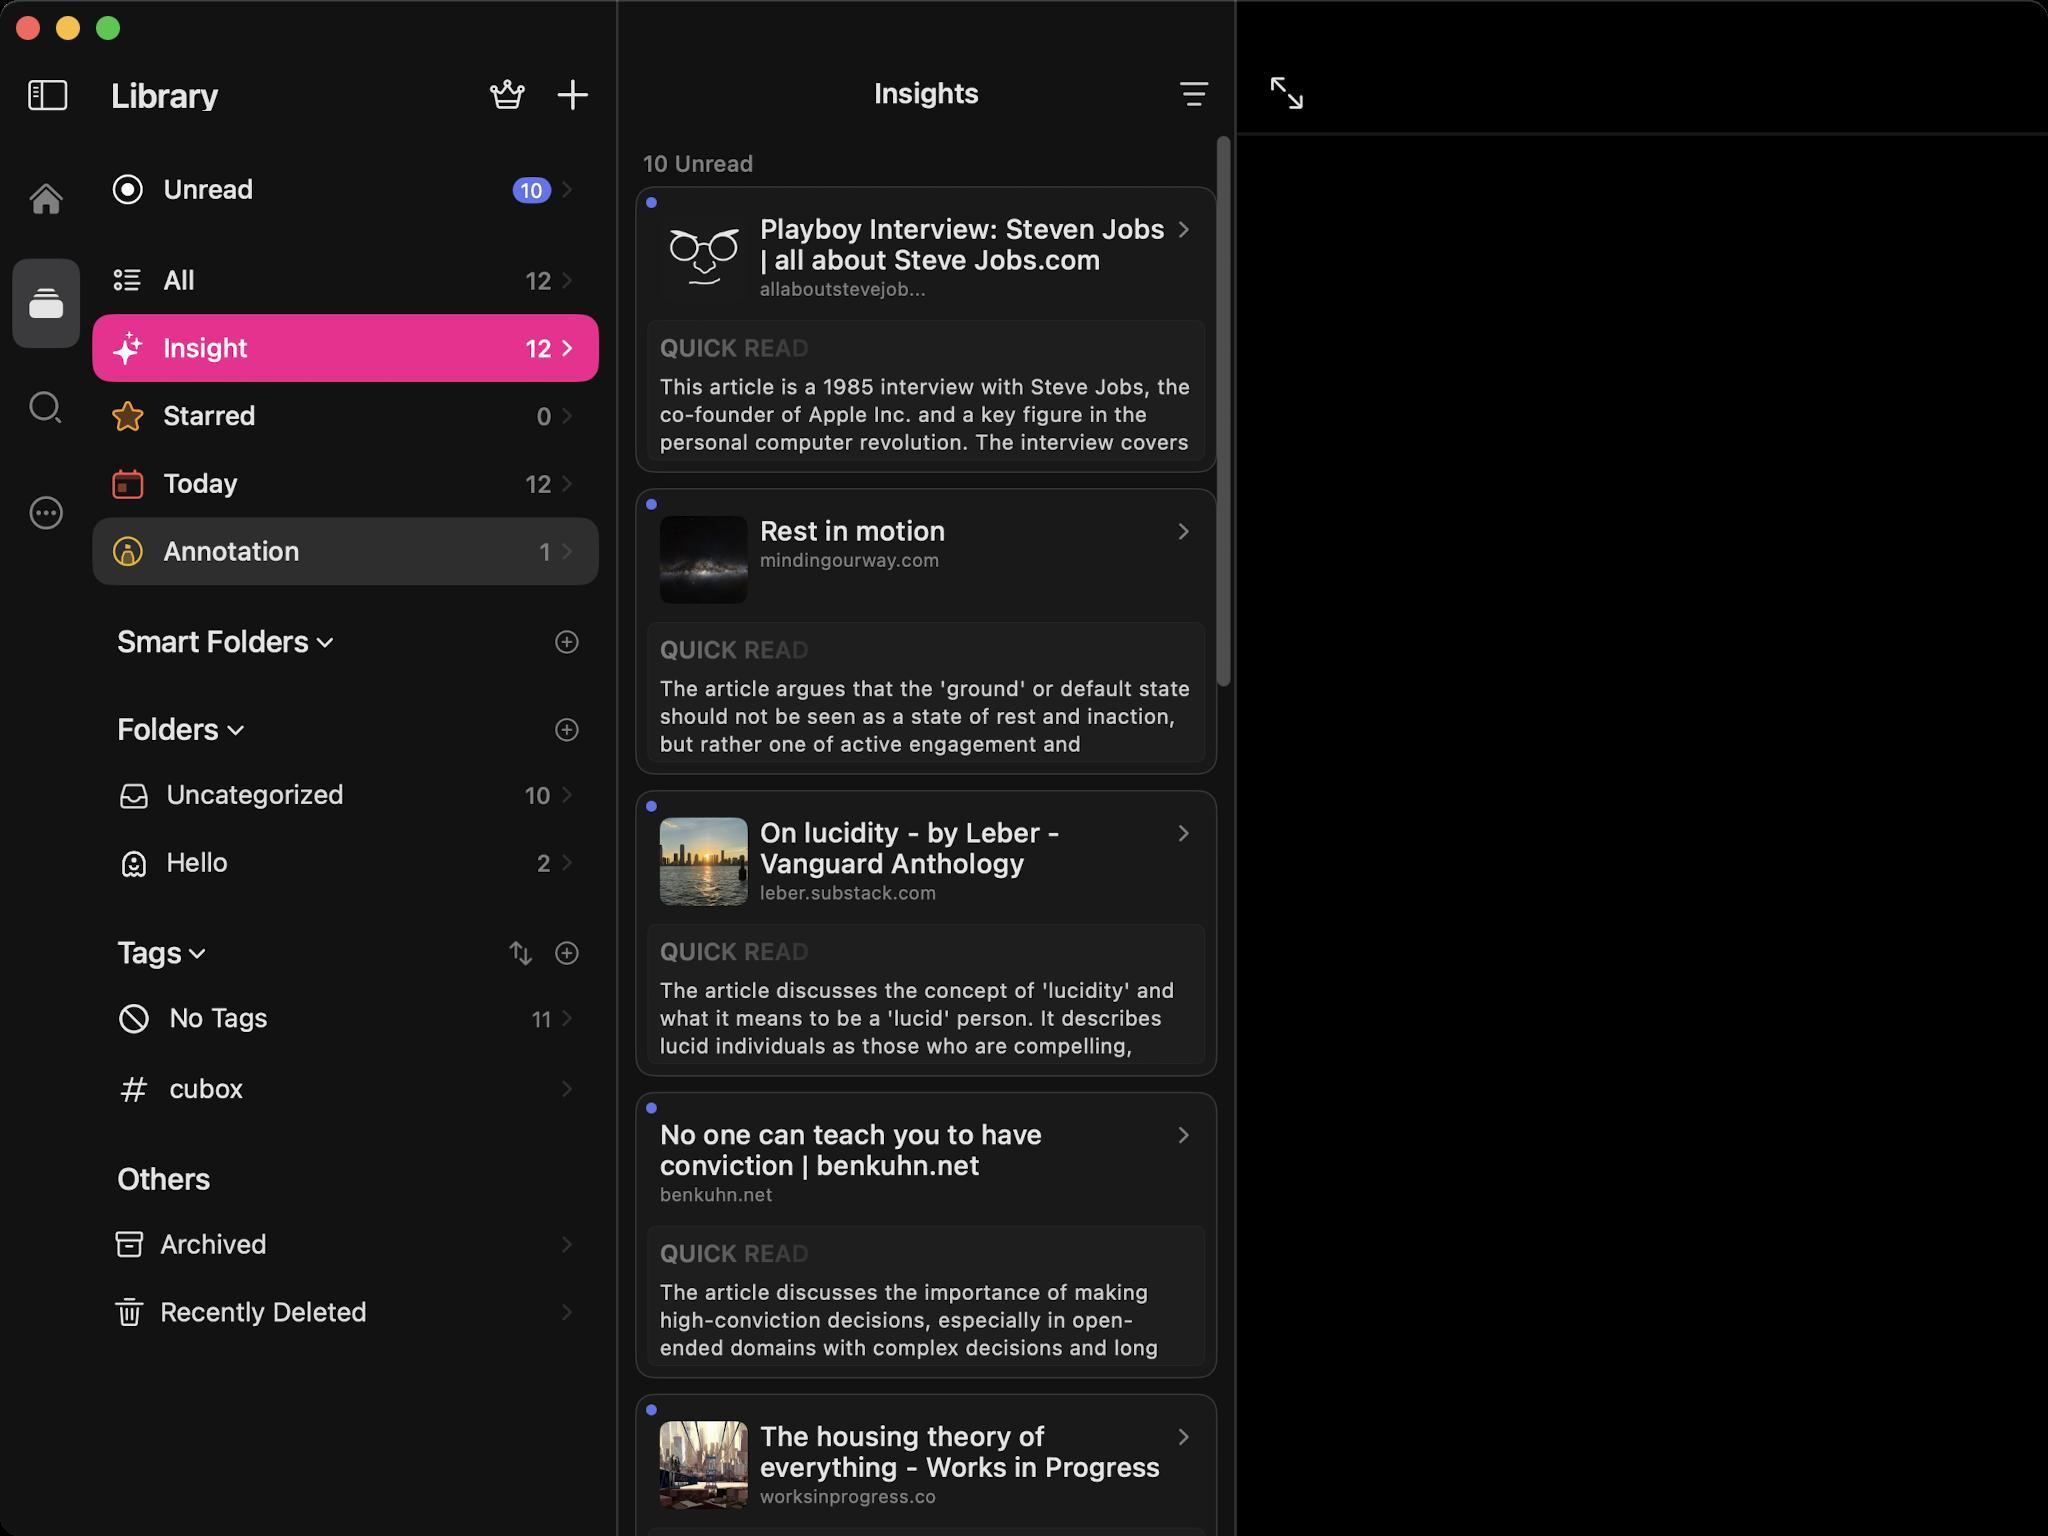
Accessibility tree:
{"name": "Cubox", "role": "AXWindow", "description": null, "role_description": "standard window", "value": null, "position": "352.00;95.00", "size": "1024;768", "children": [{"name": null, "role": "AXGroup", "description": null, "role_description": "group", "value": null, "position": "0.00;0.00", "size": "1024;768", "children": [{"name": null, "role": "AXGroup", "description": null, "role_description": "group", "value": null, "position": "0.00;0.00", "size": "1024;768", "children": [{"name": null, "role": "AXGroup", "description": null, "role_description": "group", "value": null, "position": "-77.00;0.00", "size": "385;768", "children": [{"name": null, "role": "AXGroup", "description": null, "role_description": "Nav bar", "value": null, "position": "-77.00;27.72", "size": "385;38", "children": [{"name": null, "role": "AXButton", "description": "Hide Sidebar", "role_description": "button", "value": null, "position": "3.85;30.03", "size": "40;34", "children": []}, {"name": null, "role": "AXButton", "description": "Library", "role_description": "button", "value": null, "position": "49.28;30.03", "size": "63;34", "children": []}, {"name": null, "role": "AXButton", "description": "crown", "role_description": "button", "value": null, "position": "244.86;38.50", "size": "18;18", "children": []}, {"name": null, "role": "AXButton", "description": "newCard", "role_description": "button", "value": null, "position": "277.97;38.50", "size": "18;18", "children": []}]}, {"name": null, "role": "AXGroup", "description": null, "role_description": "group", "value": null, "position": "-77.00;0.00", "size": "385;768", "children": [{"name": null, "role": "AXGroup", "description": null, "role_description": "group", "value": null, "position": "-77.00;0.00", "size": "385;768", "children": [{"name": null, "role": "AXGroup", "description": null, "role_description": "collection", "value": null, "position": "46.20;0.00", "size": "262;768", "children": [{"name": null, "role": "AXButton", "description": null, "role_description": "button", "value": null, "position": "58.52;66.22", "size": "23;12", "children": []}, {"name": null, "role": "AXStaticText", "description": "Unread", "role_description": "text", "value": "10", "position": "46.20;77.77", "size": "253;34", "children": []}, {"name": null, "role": "AXButton", "description": null, "role_description": "button", "value": null, "position": "58.52;111.65", "size": "23;12", "children": []}, {"name": null, "role": "AXStaticText", "description": "All", "role_description": "text", "value": "12", "position": "46.20;123.20", "size": "253;34", "children": []}, {"name": null, "role": "AXStaticText", "description": "Insight", "role_description": "text", "value": "12", "position": "46.20;157.08", "size": "253;34", "children": []}, {"name": null, "role": "AXStaticText", "description": "Starred", "role_description": "text", "value": "0", "position": "46.20;190.96", "size": "253;34", "children": []}, {"name": null, "role": "AXStaticText", "description": "Today", "role_description": "text", "value": "12", "position": "46.20;224.84", "size": "253;34", "children": []}, {"name": null, "role": "AXStaticText", "description": "Annotation", "role_description": "text", "value": "1", "position": "46.20;258.72", "size": "253;34", "children": []}, {"name": null, "role": "AXButton", "description": null, "role_description": "button", "value": null, "position": "58.52;292.60", "size": "109;44", "children": []}, {"name": null, "role": "AXButton", "description": null, "role_description": "button", "value": null, "position": "272.58;292.60", "size": "27;44", "children": []}, {"name": null, "role": "AXStaticText", "description": "Smart Folders", "role_description": "text", "value": null, "position": "58.52;311.08", "size": "96;19", "children": []}, {"name": null, "role": "AXButton", "description": null, "role_description": "button", "value": null, "position": "58.52;336.49", "size": "64;44", "children": []}, {"name": null, "role": "AXButton", "description": null, "role_description": "button", "value": null, "position": "272.58;336.49", "size": "27;44", "children": []}, {"name": null, "role": "AXStaticText", "description": "Folders", "role_description": "text", "value": null, "position": "58.52;354.97", "size": "51;19", "children": []}, {"name": null, "role": "AXStaticText", "description": "", "role_description": "text", "value": "10", "position": "46.20;380.38", "size": "253;34", "children": []}, {"name": null, "role": "AXStaticText", "description": "Hello", "role_description": "text", "value": "2", "position": "46.20;414.26", "size": "253;34", "children": []}, {"name": null, "role": "AXButton", "description": null, "role_description": "button", "value": null, "position": "58.52;448.14", "size": "45;44", "children": []}, {"name": null, "role": "AXButton", "description": null, "role_description": "button", "value": null, "position": "241.78;448.14", "size": "31;44", "children": []}, {"name": null, "role": "AXButton", "description": null, "role_description": "button", "value": null, "position": "272.58;448.14", "size": "27;44", "children": []}, {"name": null, "role": "AXStaticText", "description": "Tags", "role_description": "text", "value": null, "position": "58.52;466.62", "size": "32;19", "children": []}, {"name": null, "role": "AXGroup", "description": null, "role_description": "group", "value": null, "position": "46.20;492.03", "size": "253;34", "children": [{"name": null, "role": "AXStaticText", "description": "No Tags", "role_description": "text", "value": null, "position": "84.70;501.27", "size": "50;15", "children": []}, {"name": null, "role": "AXStaticText", "description": "11", "role_description": "text", "value": null, "position": "265.65;502.81", "size": "10;13", "children": []}]}, {"name": null, "role": "AXStaticText", "description": "cubox", "role_description": "text", "value": null, "position": "46.20;527.45", "size": "253;34", "children": []}, {"name": null, "role": "AXButton", "description": null, "role_description": "button", "value": null, "position": "58.52;561.33", "size": "60;44", "children": []}, {"name": null, "role": "AXStaticText", "description": "Others", "role_description": "text", "value": null, "position": "58.52;579.81", "size": "47;19", "children": []}, {"name": null, "role": "AXGroup", "description": null, "role_description": "group", "value": null, "position": "46.20;605.22", "size": "253;34", "children": [{"name": null, "role": "AXStaticText", "description": "Archived", "role_description": "text", "value": null, "position": "80.08;614.46", "size": "177;15", "children": []}]}, {"name": null, "role": "AXGroup", "description": null, "role_description": "group", "value": null, "position": "46.20;639.10", "size": "253;34", "children": [{"name": null, "role": "AXStaticText", "description": "Recently Deleted", "role_description": "text", "value": null, "position": "80.08;648.34", "size": "177;15", "children": []}]}]}, {"name": null, "role": "AXButton", "description": "tabbar0", "role_description": "button", "value": null, "position": "6.16;77.00", "size": "34;45", "children": []}, {"name": null, "role": "AXButton", "description": "tabbar1", "role_description": "button", "value": null, "position": "6.16;129.36", "size": "34;45", "children": []}, {"name": null, "role": "AXButton", "description": "tabbar2", "role_description": "button", "value": null, "position": "6.16;181.72", "size": "34;45", "children": []}, {"name": null, "role": "AXButton", "description": "setting", "role_description": "button", "value": null, "position": "6.16;234.08", "size": "34;45", "children": []}]}]}]}, {"name": null, "role": "AXSplitter", "description": null, "role_description": "splitter", "value": 30.07518768310547, "position": "308.00;0.00", "size": "1;768", "children": []}, {"name": null, "role": "AXGroup", "description": null, "role_description": "group", "value": null, "position": "309.15;0.00", "size": "308;768", "children": [{"name": null, "role": "AXGroup", "description": null, "role_description": "group", "value": null, "position": "309.15;0.00", "size": "308;768", "children": [{"name": null, "role": "AXGroup", "description": null, "role_description": "collection", "value": null, "position": "309.15;0.00", "size": "308;768", "children": [{"name": null, "role": "AXStaticText", "description": "10 Unread", "role_description": "text", "value": null, "position": "321.48;75.46", "size": "55;13", "children": []}, {"name": null, "role": "AXGroup", "description": null, "role_description": "group", "value": null, "position": "317.62;93.17", "size": "291;143", "children": [{"name": null, "role": "AXButton", "description": null, "role_description": "button", "value": null, "position": "317.62;93.17", "size": "291;67", "children": []}, {"name": null, "role": "AXButton", "description": null, "role_description": "button", "value": null, "position": "323.79;160.16", "size": "279;70", "children": []}, {"name": null, "role": "AXStaticText", "description": "QUICK READ", "role_description": "text", "value": null, "position": "329.94;166.32", "size": "75;15", "children": []}, {"name": null, "role": "AXStaticText", "description": "This article is a 1985 interview with Steve Jobs, the co-founder of Apple Inc. and a key figure in the personal computer revolution. The interview covers a wide range of topics, including Jobs' early life and interest in computers, the founding and growth of Apple, the development of the Macintosh computer, and Jobs' views on the future of computers and their impact on society. Key points include Jobs' belief that computers can fundamentally change the way people work and communicate, his vision for Apple as a model of a successful and innovative company, and his thoughts on the importance of education and how computers can revolutionize the learning process. The article also touches on Jobs' personal life and wealth, and his efforts to use his resources to make a positive impact. Overall, the interview provides an insightful look into the mind of one of the most influential figures in the history of technology.", "role_description": "text", "value": null, "position": "329.94;185.57", "size": "267;263", "children": []}]}, {"name": null, "role": "AXGroup", "description": null, "role_description": "group", "value": null, "position": "317.62;244.09", "size": "291;143", "children": [{"name": null, "role": "AXButton", "description": null, "role_description": "button", "value": null, "position": "317.62;244.09", "size": "291;67", "children": []}, {"name": null, "role": "AXButton", "description": null, "role_description": "button", "value": null, "position": "323.79;311.08", "size": "279;70", "children": []}, {"name": null, "role": "AXStaticText", "description": "QUICK READ", "role_description": "text", "value": null, "position": "329.94;317.24", "size": "75;15", "children": []}, {"name": null, "role": "AXStaticText", "description": "The article argues that the 'ground' or default state should not be seen as a state of rest and inaction, but rather one of active engagement and movement through various streams of work and activity. The author suggests that many people mistakenly view rest and relaxation as the reward for completing all their obligations, when in fact, rest and personal care should be considered an integral part of a healthy, balanced lifestyle. The article emphasizes that the world's demands are never-ending, and that the goal should be to manage these streams of activity at a sustainable pace, rather than striving to complete a finite list of tasks. It encourages readers to shift their mindset from one of 'taking damage' whenever they are actively engaged, to one where motion and productivity are the natural, effortless states, and boredom or unsustainable pacing are the states that require adjustment.", "role_description": "text", "value": null, "position": "329.94;336.49", "size": "267;263", "children": []}]}, {"name": null, "role": "AXGroup", "description": null, "role_description": "group", "value": null, "position": "317.62;395.01", "size": "291;143", "children": [{"name": null, "role": "AXButton", "description": null, "role_description": "button", "value": null, "position": "317.62;395.01", "size": "291;67", "children": []}, {"name": null, "role": "AXButton", "description": null, "role_description": "button", "value": null, "position": "323.79;462.00", "size": "279;70", "children": []}, {"name": null, "role": "AXStaticText", "description": "QUICK READ", "role_description": "text", "value": null, "position": "329.94;468.16", "size": "75;15", "children": []}, {"name": null, "role": "AXStaticText", "description": "The article discusses the concept of 'lucidity' and what it means to be a 'lucid' person. It describes lucid individuals as those who are compelling, perceptive, and aware of the meta-games of life. These people are able to understand subtle hints, pick up on the deeper meaning behind others' words, and are often good at navigating the complexities of life. The article contrasts lucidity with competence, noting that while competence is about being good at the games of life, lucidity is about understanding which game you're playing. The author suggests that lucidity involves empathy, curiosity, and self-awareness, and that it is a valuable trait to cultivate. The article also cautions that most people overestimate their own lucidity, and encourages the reader to surround themselves with other lucid individuals.", "role_description": "text", "value": null, "position": "329.94;487.41", "size": "267;236", "children": []}]}, {"name": null, "role": "AXGroup", "description": null, "role_description": "group", "value": null, "position": "317.62;545.93", "size": "291;143", "children": [{"name": null, "role": "AXButton", "description": null, "role_description": "button", "value": null, "position": "317.62;545.93", "size": "291;67", "children": []}, {"name": null, "role": "AXButton", "description": null, "role_description": "button", "value": null, "position": "323.79;612.92", "size": "279;70", "children": []}, {"name": null, "role": "AXStaticText", "description": "QUICK READ", "role_description": "text", "value": null, "position": "329.94;619.08", "size": "75;15", "children": []}, {"name": null, "role": "AXStaticText", "description": "The article discusses the importance of making high-conviction decisions, especially in open-ended domains with complex decisions and long time horizons. The author suggests that while having mentors can help one quickly improve their skills, to become truly exceptional, one needs to make their own mistakes and learn from them. The author shares their experience of working at a startup, where they initially relied on simulating their mentors' decision-making process, but eventually realized that they needed to build their own models and heuristics by going through the decision-making process themselves, even if it meant making some mistakes along the way. This process allowed the author to develop a deeper understanding of the problem space and gain the conviction needed to make good long-term decisions.", "role_description": "text", "value": null, "position": "329.94;638.33", "size": "267;249", "children": []}]}, {"name": null, "role": "AXGroup", "description": null, "role_description": "group", "value": null, "position": "317.62;696.85", "size": "291;143", "children": [{"name": null, "role": "AXButton", "description": null, "role_description": "button", "value": null, "position": "317.62;696.85", "size": "291;67", "children": []}, {"name": null, "role": "AXButton", "description": null, "role_description": "button", "value": null, "position": "323.79;763.84", "size": "279;70", "children": []}, {"name": null, "role": "AXStaticText", "description": "QUICK READ", "role_description": "text", "value": null, "position": "329.94;770.00", "size": "75;15", "children": []}, {"name": null, "role": "AXStaticText", "description": "The article discusses how the shortage of housing in Western countries is a major underlying factor contributing to a range of societal problems, including slow growth, climate change, poor health, financial instability, economic inequality, and falling fertility rates. The author explains that the high cost of housing, driven by restrictions on new construction, has far-reaching consequences. It limits people's access to better jobs and productivity, stifles innovation, exacerbates inequality, leads to regional disparities, and even affects family planning and public health. The article suggests that solving the housing shortage could have a transformative effect, boosting overall economic growth, reducing inequality, and improving outcomes in areas like climate change and obesity. The author proposes that a creative, 'below-the-radar' solution that turns the current zero-sum game into a positive-sum one could be the key to addressing this multifaceted challenge.", "role_description": "text", "value": null, "position": "329.94;789.25", "size": "267;277", "children": []}]}]}]}]}, {"name": null, "role": "AXSplitter", "description": null, "role_description": "splitter", "value": 30.07518768310547, "position": "617.15;0.00", "size": "1;768", "children": []}, {"name": null, "role": "AXGroup", "description": null, "role_description": "group", "value": null, "position": "618.31;0.00", "size": "406;768", "children": [{"name": null, "role": "AXGroup", "description": null, "role_description": "Nav bar", "value": null, "position": "618.31;27.72", "size": "406;38", "children": [{"name": null, "role": "AXButton", "description": "Enter Fullscreen", "role_description": "button", "value": null, "position": "625.24;30.03", "size": "37;34", "children": []}, {"name": null, "role": "AXGenericElement", "description": "Progress", "role_description": "", "value": "0 %", "position": "618.31;56.83", "size": "406;20", "children": []}]}, {"name": null, "role": "AXGroup", "description": null, "role_description": "group", "value": null, "position": "618.31;0.00", "size": "406;768", "children": [{"name": null, "role": "AXGroup", "description": null, "role_description": "group", "value": null, "position": "618.31;0.00", "size": "406;768", "children": []}]}]}, {"name": null, "role": "AXGroup", "description": null, "role_description": "Nav bar", "value": null, "position": "309.15;27.72", "size": "308;38", "children": [{"name": null, "role": "AXHeading", "description": "Insights", "role_description": "heading", "value": null, "position": "436.98;38.50", "size": "53;16", "children": []}, {"name": null, "role": "AXButton", "description": "filtterIcon", "role_description": "button", "value": null, "position": "589.44;39.27", "size": "15;15", "children": []}]}]}]}, {"name": null, "role": "AXButton", "description": null, "role_description": "close button", "value": null, "position": "7.00;6.00", "size": "14;16", "children": []}, {"name": null, "role": "AXButton", "description": null, "role_description": "full screen button", "value": null, "position": "47.00;6.00", "size": "14;16", "children": [{"name": null, "role": "AXGroup", "description": null, "role_description": "group", "value": null, "position": "47.00;6.00", "size": "14;16", "children": [{"name": null, "role": "AXGroup", "description": null, "role_description": "group", "value": null, "position": "47.00;6.00", "size": "14;16", "children": []}]}]}, {"name": null, "role": "AXButton", "description": null, "role_description": "minimize button", "value": null, "position": "27.00;6.00", "size": "14;16", "children": []}]}